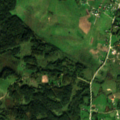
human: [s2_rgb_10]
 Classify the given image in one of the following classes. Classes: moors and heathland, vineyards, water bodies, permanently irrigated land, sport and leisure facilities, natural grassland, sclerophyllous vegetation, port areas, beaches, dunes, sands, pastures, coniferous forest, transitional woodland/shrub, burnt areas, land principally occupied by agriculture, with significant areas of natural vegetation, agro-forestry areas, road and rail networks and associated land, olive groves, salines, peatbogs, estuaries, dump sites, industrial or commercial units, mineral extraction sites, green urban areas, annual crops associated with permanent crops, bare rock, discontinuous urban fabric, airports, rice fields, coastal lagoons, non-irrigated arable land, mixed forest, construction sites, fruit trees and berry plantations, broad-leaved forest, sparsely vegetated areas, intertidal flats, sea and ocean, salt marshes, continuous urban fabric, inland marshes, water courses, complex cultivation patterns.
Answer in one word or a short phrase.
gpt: discontinuous urban fabric, complex cultivation patterns, land principally occupied by agriculture, with significant areas of natural vegetation, broad-leaved forest